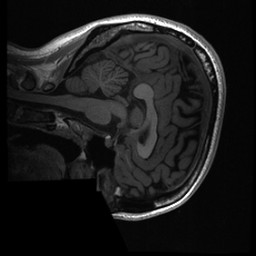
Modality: T1w
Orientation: sagittal